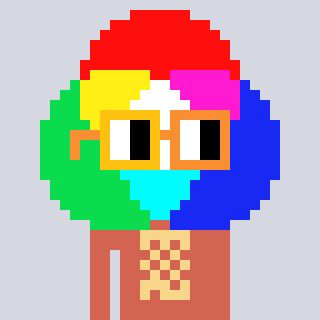
a pixel art character with square yellow and orange glasses, a color circle-shaped head and a peachy-colored body on a cool background